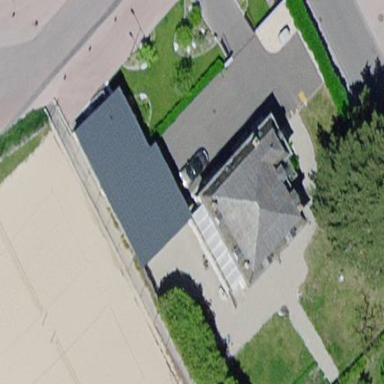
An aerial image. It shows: Building.